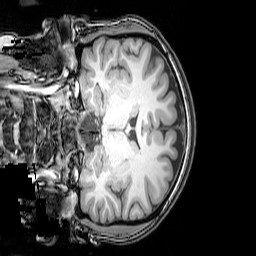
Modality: T1w
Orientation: coronal
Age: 24
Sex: female
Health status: healthy
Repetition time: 0.081 s
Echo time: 0.037 s